Question: I know this might be easy but somehow I'm unable to implement foreach for a knockout binding. The code is as below:
'''
@{
Layout = "~/Views/Shared/_Layout.cshtml";
}
@section scripts
{
<script type="text/javascript">
ko.applyBindings({
people: [
{ firstName: 'Bert', lastName: 'Bertington' },
{ firstName: 'Charles', lastName: 'Charlesforth' },
{ firstName: 'Denise', lastName: 'Dentiste' }
]
});
</script>
}
<div>
<table>
<thead>
<tr><th>First name</th><th>Last name</th></tr>
</thead>
<tbody data-bind="foreach: people">
<tr>
<td data-bind="text: firstName"></td>
<td data-bind="text: lastName"></td>
</tr>
</tbody>
</table>
</div>
'''
And the rendered HTML is as follows:
'''
<!DOCTYPE html>
<html>
<head>
<meta charset="utf-8" />
<meta name="viewport" content="width=device-width, initial-scale=1.0">
<title> - My ASP.NET Application</title>
<link href="/Content/bootstrap.css" rel="stylesheet"/>
<link href="/Content/site.css" rel="stylesheet"/>
<script src="/Scripts/modernizr-2.6.2.js"></script>
</head>
<body>
<div class="navbar navbar-inverse navbar-fixed-top">
<div class="container">
<div class="navbar-header">
<button type="button" class="navbar-toggle" data-toggle="collapse" data-target=".navbar-collapse">
<span class="icon-bar"></span>
<span class="icon-bar"></span>
<span class="icon-bar"></span>
</button>
<a class="navbar-brand" href="/">Application name</a>
</div>
<div class="navbar-collapse collapse">
<ul class="nav navbar-nav">
<li><a href="/">Home</a></li>
<li><a href="/Home/About">About</a></li>
<li><a href="/Home/Contact">Contact</a></li>
</ul>
</div>
</div>
</div>
<div class="container body-content">
<div>
<table>
<thead>
<tr><th>First name</th><th>Last name</th></tr>
</thead>
<tbody data-bind="foreach: people">
<tr>
<td data-bind="text: firstName"></td>
<td data-bind="text: lastName"></td>
</tr>
</tbody>
</table>
</div>
<hr />
<footer>
<p>&copy; 2014 - My ASP.NET Application</p>
</footer>
</div>
<script src="/Scripts/jquery-1.10.2.js"></script>
<script src="/Scripts/bootstrap.js"></script>
<script src="/Scripts/respond.js"></script>
<script src="/Scripts/knockout.debug.js"></script>
<script src="/Scripts/knockout.mapping-latest.debug.js"></script>
<script src="/Scripts/knockout.js"></script>
<script src="/Scripts/knockout.mapping-latest.js"></script>
<script type="text/javascript">
ko.applyBindings({
people: [
{ firstName: 'Bert', lastName: 'Bertington' },
{ firstName: 'Charles', lastName: 'Charlesforth' },
{ firstName: 'Denise', lastName: 'Dentiste' }
]
});
</script>
</body>
</html>
'''
The problem is that the foreach doesn't work as implemented in the code. The error I get is (debugged using Knockout context):
> ExtensionError: TypeError message: "Object.getOwnPropertyNames called
on non-object" stack: (...) get stack: function () { [native code] }
set stack: function () { [native code] }
: Error info: "Please select a dom node with ko data."Uncaught TypeError: undefined is not a function
I have trying this for a while now but with no success.
Thanks.

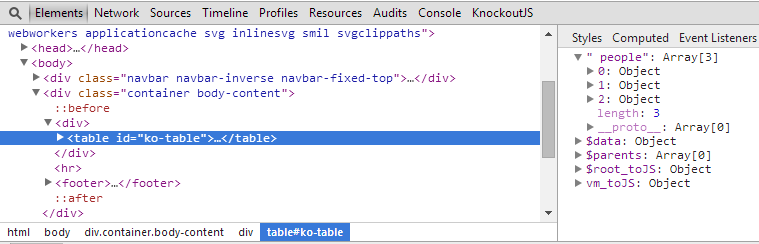
Answer: So I solved it!
The problem was that knockout 2.0 has a line of code:
'var elems = jQuery<URL>;'
But the jQuery 1.10 that I was using deprecated the clean method.
So I upgraded my knockout to 3.0 and it worked!
Thanks to @Boaz for answering this <URL>